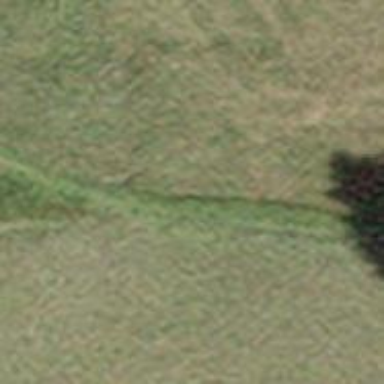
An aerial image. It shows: Grass track with grade5 track type.